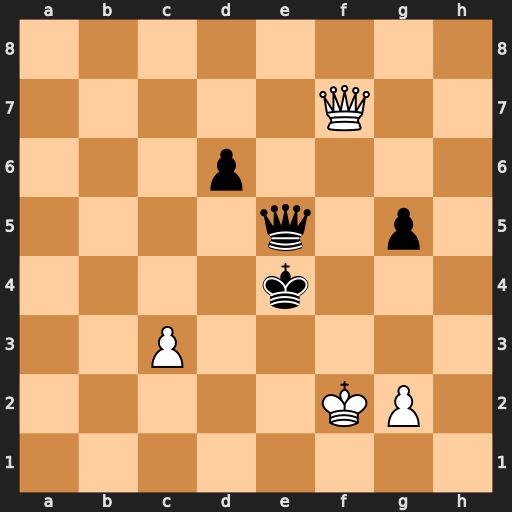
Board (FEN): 8/5Q2/3p4/4q1p1/4k3/2P5/5KP1/8
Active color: w
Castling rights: -
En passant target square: -
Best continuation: Qf3#